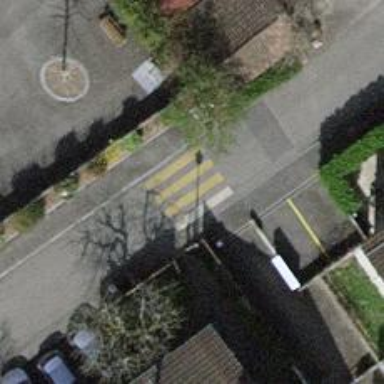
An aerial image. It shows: Zebra crossing for pedestrians.